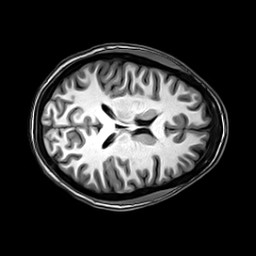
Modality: T1w
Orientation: axial
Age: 24
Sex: female